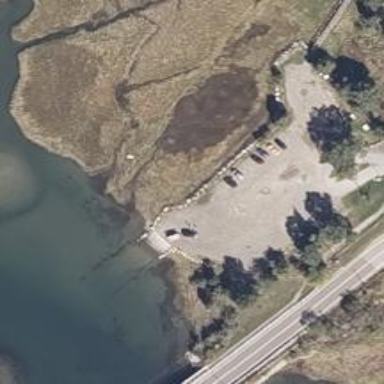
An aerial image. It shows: Slipway for leisure land vehicles on service road.